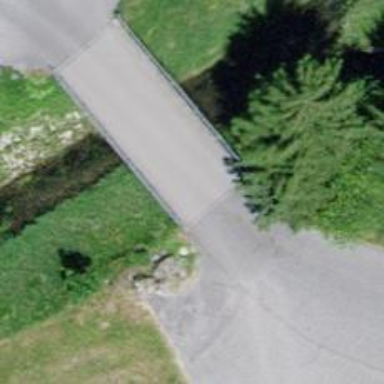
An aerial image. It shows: Track road with grade1 bridge.